Question: I could not find the command to clear the screen within ghostscript under windows. Could you please help me?

Thanks.
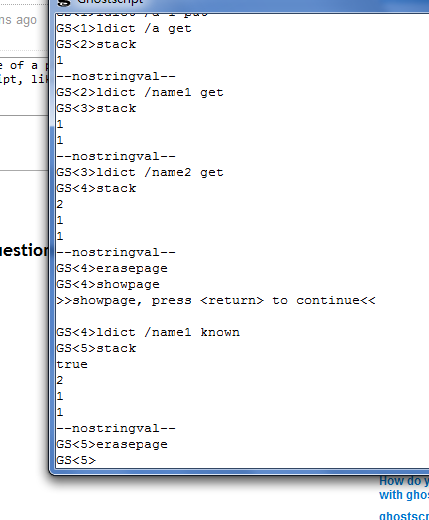
Answer: So you want to clear the ? How about:
'''
28 { ()= } repeat % output 28 blank lines
'''
['()=''()==''<>=''<>==''/ =''(
)print']
In Linux, you can discover the appropriate terminal control string with 'infocmp -L|grep clear_screen'.
Then you can emit a hex string. (Sadly, the PLRM does not provide '(\E)' to generate an escape.) For Konsole, it's:
'''
<1b5b481b5b324a> print flush
'''
or
'''
() print flush
'''
On windows, ghostscript implements its own terminal window; and while it probably has such a code, there is no 'infocmp' to discover what it might be.